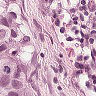
Metastatic tissue present: yes